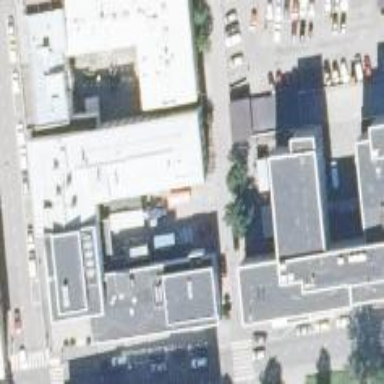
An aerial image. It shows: Hospital providing healthcare services.